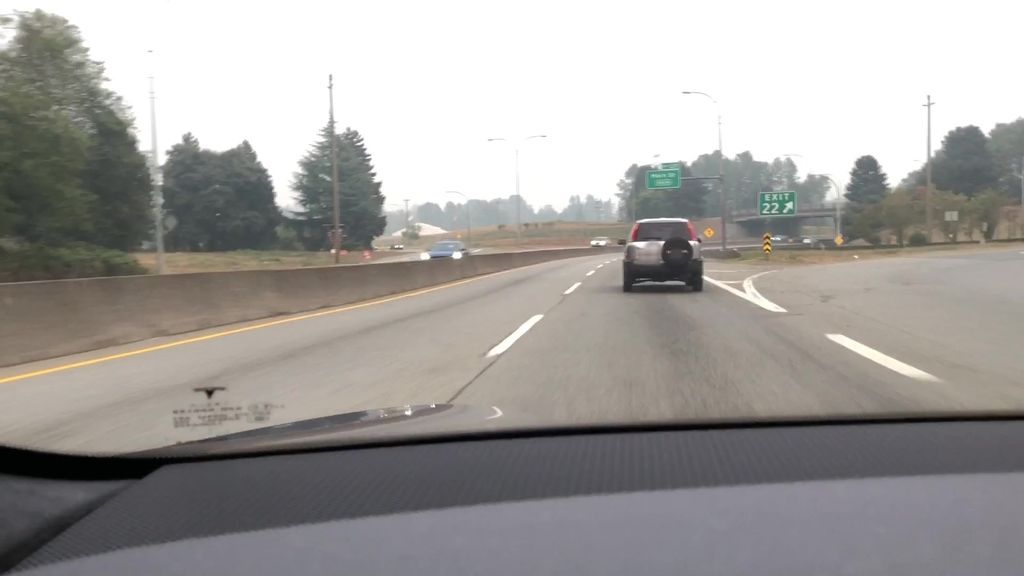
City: vancouver